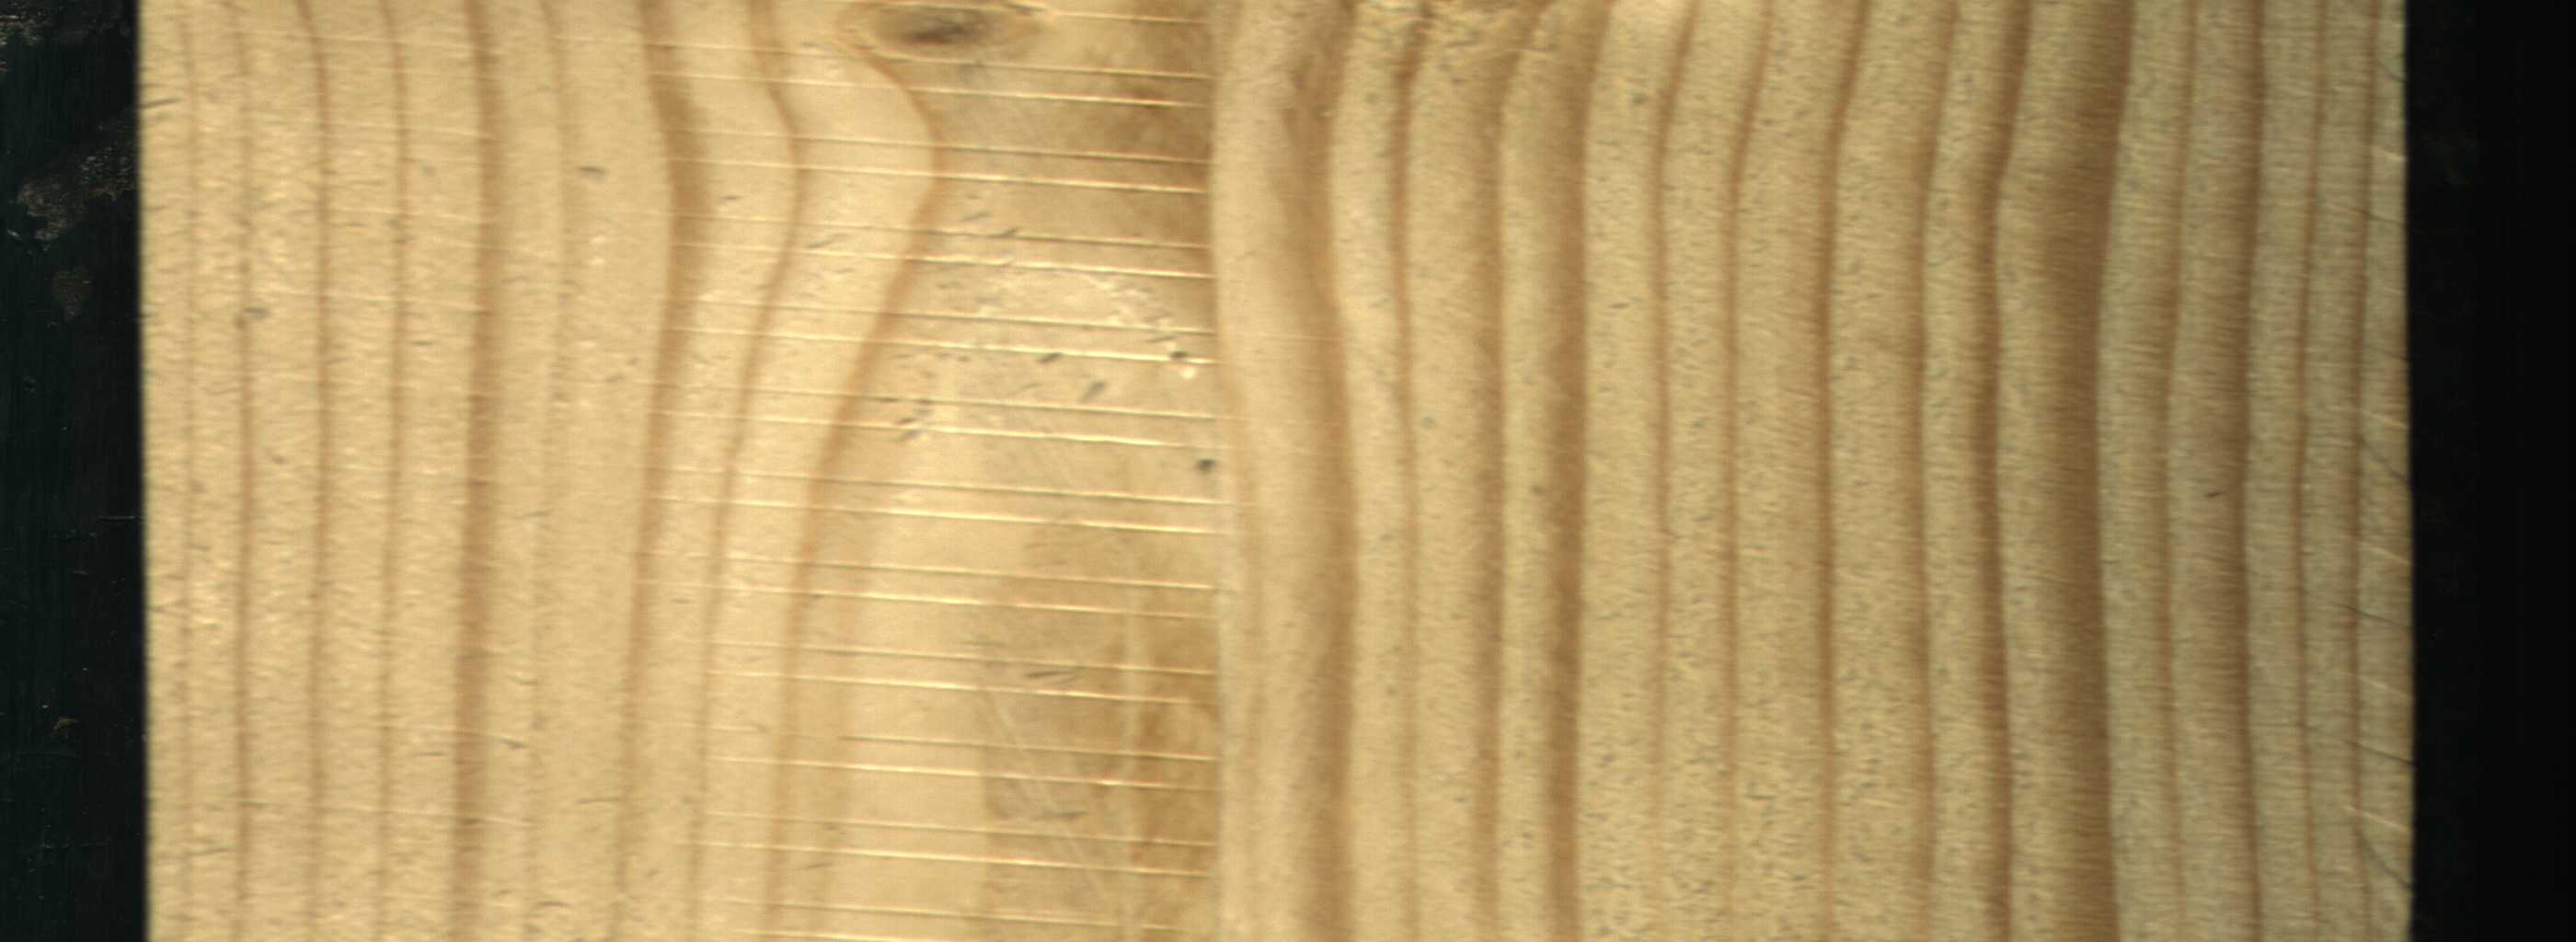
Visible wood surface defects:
Live_Knot